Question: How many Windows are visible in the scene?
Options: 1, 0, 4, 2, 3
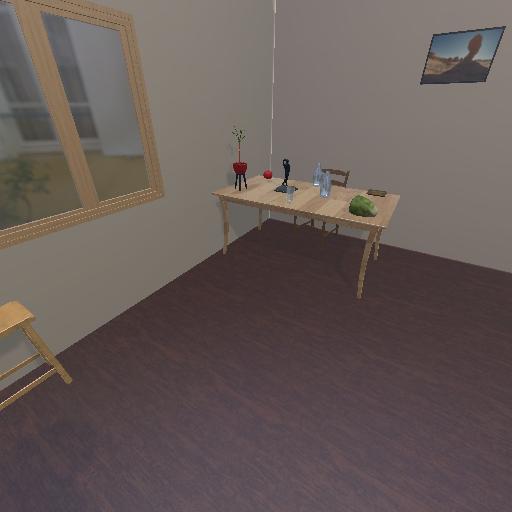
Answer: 1